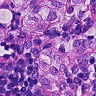
Metastatic tissue present: yes